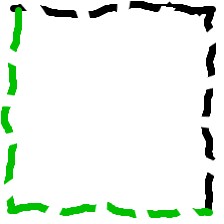
Shape: square